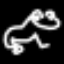
Label: frog